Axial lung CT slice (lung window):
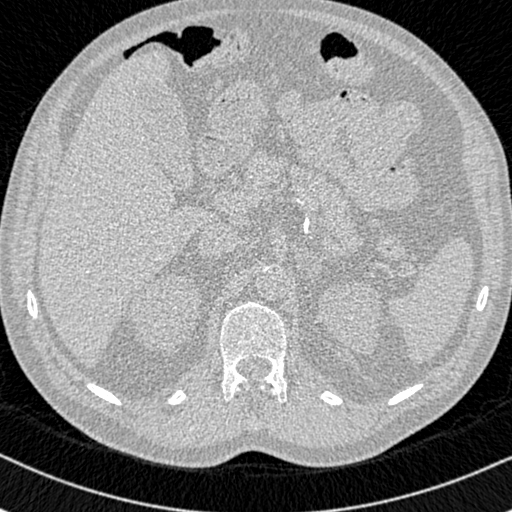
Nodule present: no